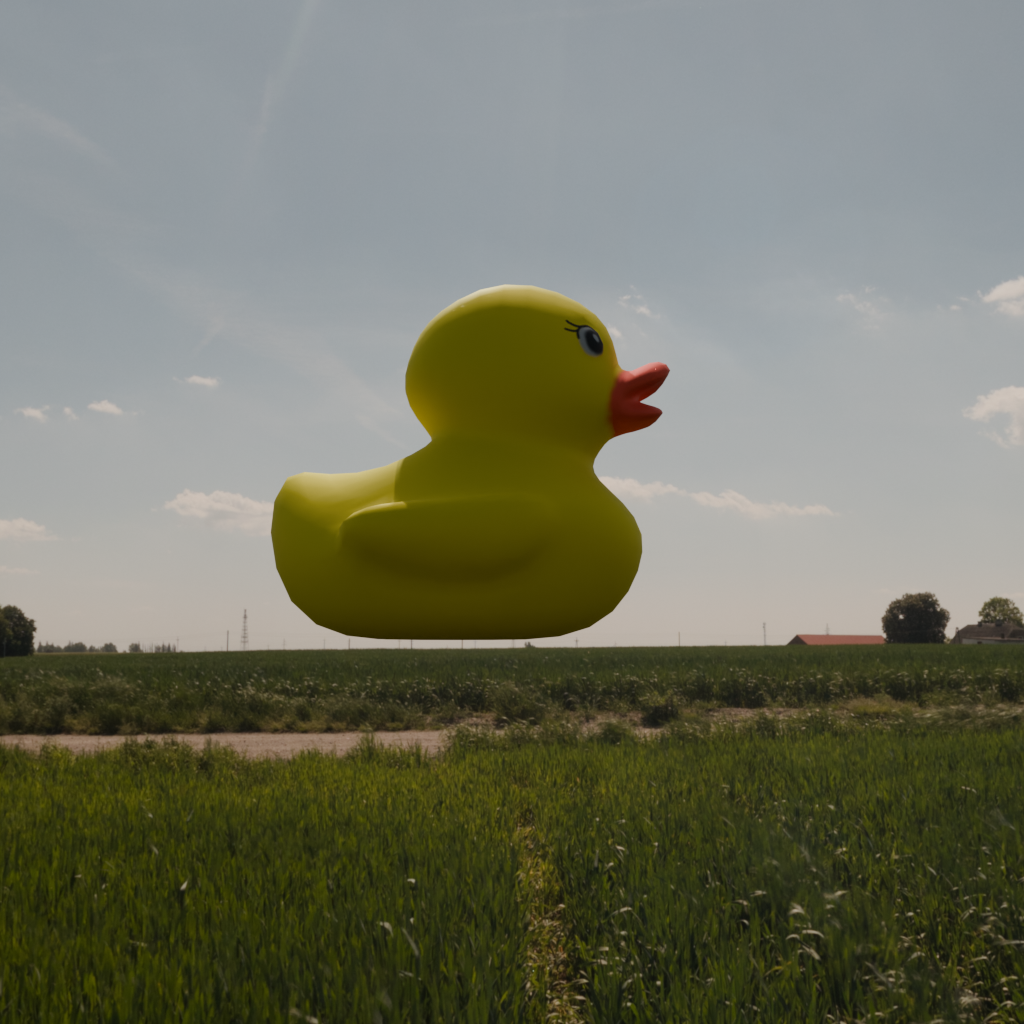
an image of a yellow rubber duck seen from <right> in a lush green field under a sunny sky with clouds.